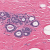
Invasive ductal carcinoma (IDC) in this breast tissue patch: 0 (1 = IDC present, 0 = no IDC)